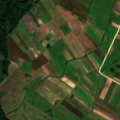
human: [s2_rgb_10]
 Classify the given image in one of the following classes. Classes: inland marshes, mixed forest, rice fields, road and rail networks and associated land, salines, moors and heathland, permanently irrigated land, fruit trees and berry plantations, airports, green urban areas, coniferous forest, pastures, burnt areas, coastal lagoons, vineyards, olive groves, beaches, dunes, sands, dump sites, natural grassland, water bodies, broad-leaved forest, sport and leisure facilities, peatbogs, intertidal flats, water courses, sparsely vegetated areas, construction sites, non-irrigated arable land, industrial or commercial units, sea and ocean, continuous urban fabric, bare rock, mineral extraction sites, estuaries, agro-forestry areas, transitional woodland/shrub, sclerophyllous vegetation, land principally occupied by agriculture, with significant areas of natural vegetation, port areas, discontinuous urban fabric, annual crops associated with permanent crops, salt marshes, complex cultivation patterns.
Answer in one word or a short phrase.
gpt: non-irrigated arable land, pastures, complex cultivation patterns, broad-leaved forest, mixed forest